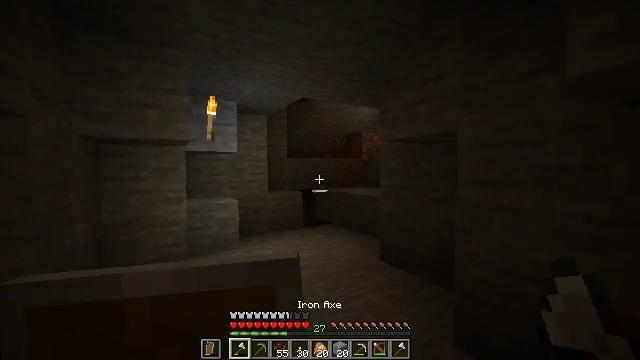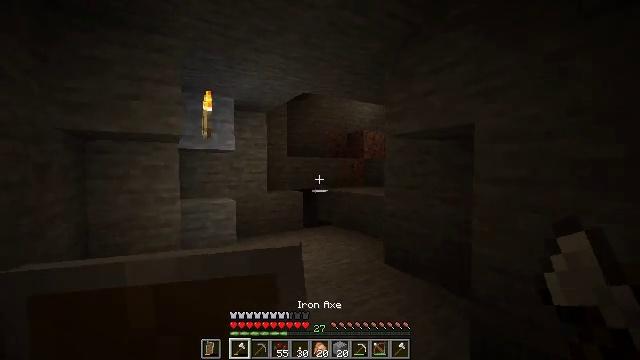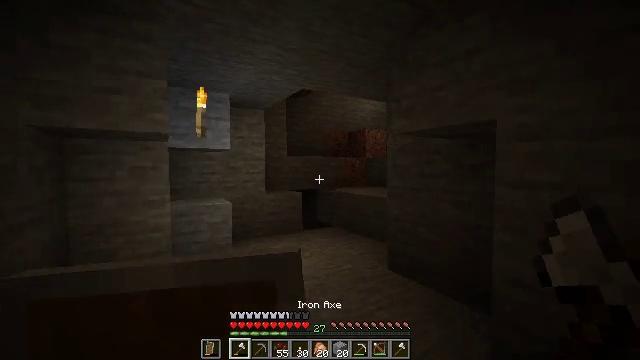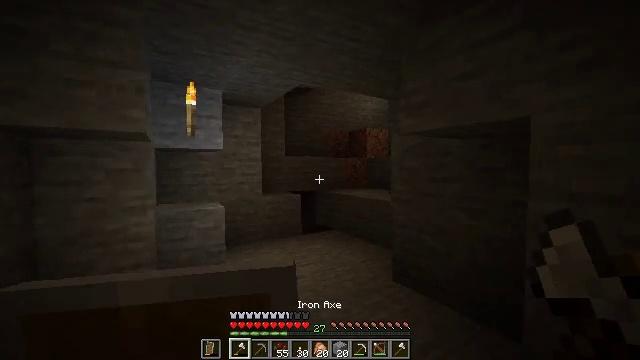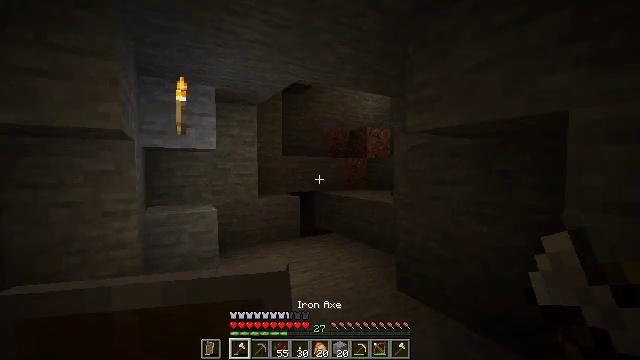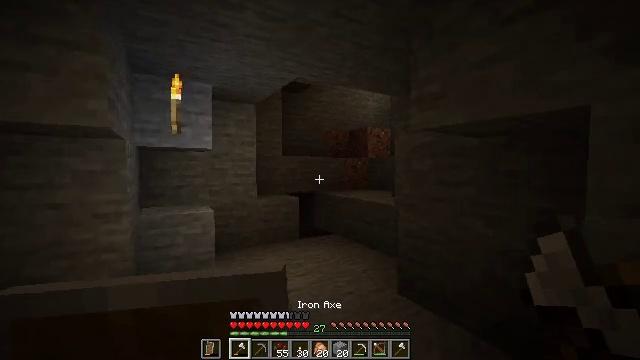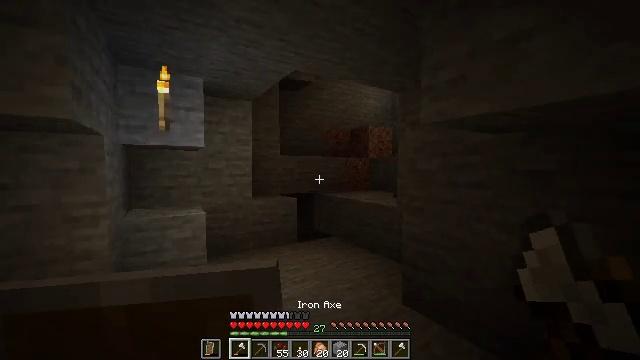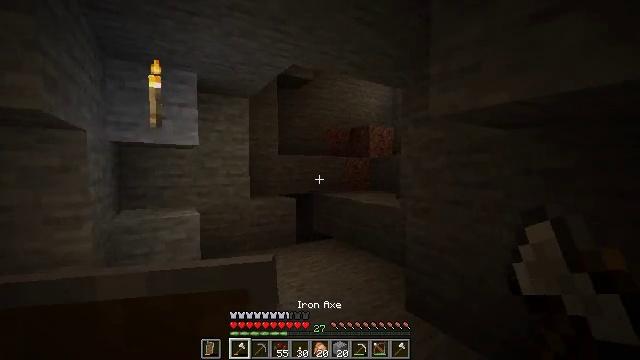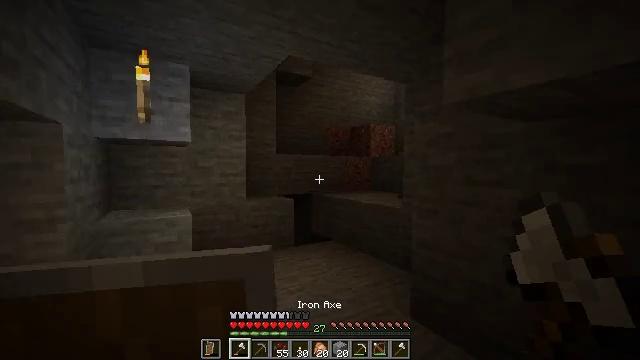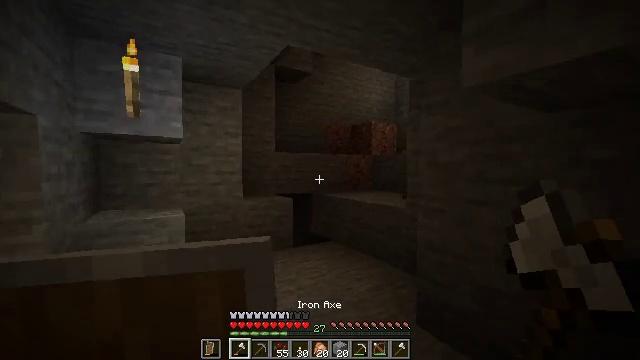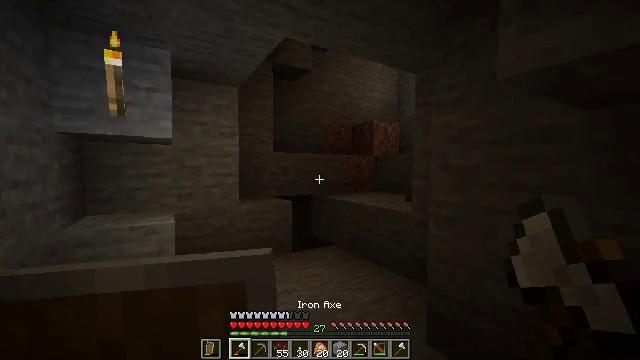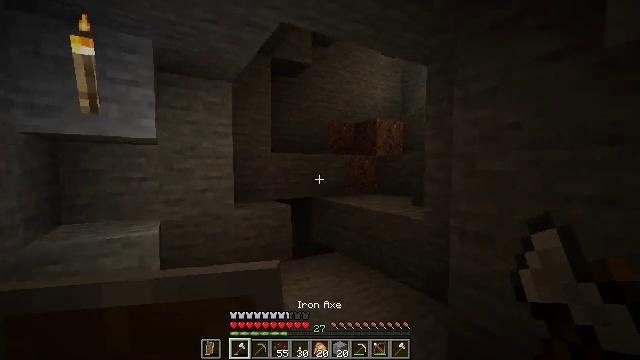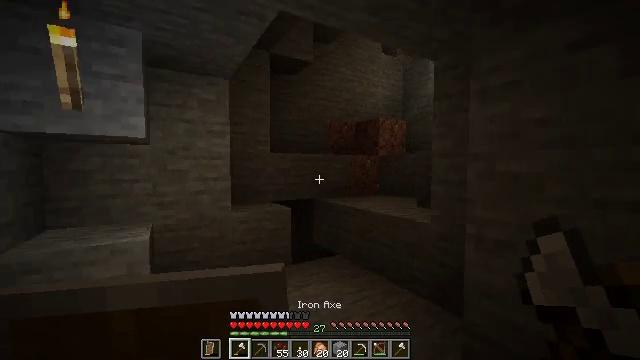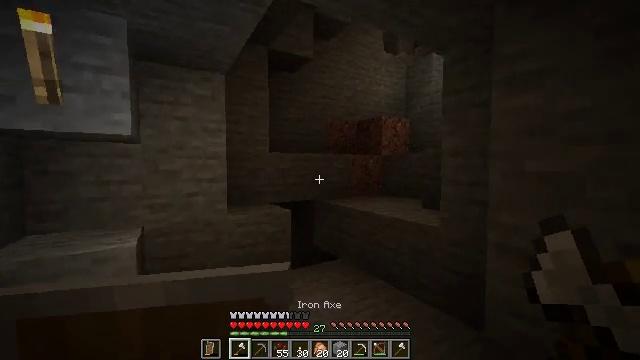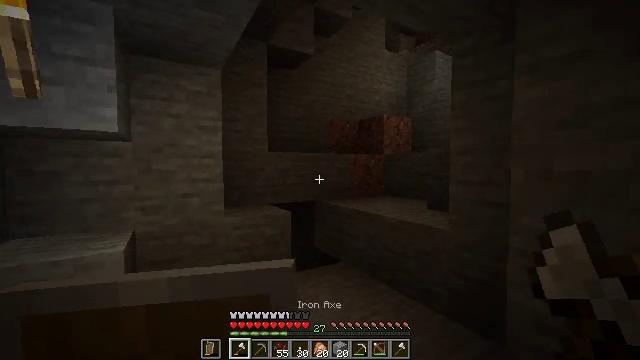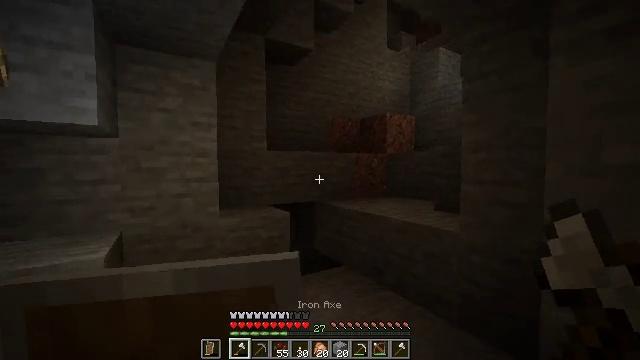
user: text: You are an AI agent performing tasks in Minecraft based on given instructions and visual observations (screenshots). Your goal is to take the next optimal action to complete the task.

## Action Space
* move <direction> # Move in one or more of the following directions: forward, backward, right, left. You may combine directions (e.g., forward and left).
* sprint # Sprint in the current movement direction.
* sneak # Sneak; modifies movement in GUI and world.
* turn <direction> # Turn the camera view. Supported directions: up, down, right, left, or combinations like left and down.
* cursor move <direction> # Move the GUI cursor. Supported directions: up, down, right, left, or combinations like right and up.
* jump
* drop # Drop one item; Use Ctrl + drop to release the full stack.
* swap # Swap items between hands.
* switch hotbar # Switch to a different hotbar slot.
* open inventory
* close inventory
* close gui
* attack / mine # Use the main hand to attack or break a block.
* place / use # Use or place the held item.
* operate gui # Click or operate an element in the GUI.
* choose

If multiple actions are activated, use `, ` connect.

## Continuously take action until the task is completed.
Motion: motion action
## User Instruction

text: Find and mine the gold ore.
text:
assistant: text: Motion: move forward
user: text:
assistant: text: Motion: move forward
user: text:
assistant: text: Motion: move forward
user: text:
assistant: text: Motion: move forward
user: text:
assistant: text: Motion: move forward
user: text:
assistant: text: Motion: move forward
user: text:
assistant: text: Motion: move forward
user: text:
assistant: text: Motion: move forward
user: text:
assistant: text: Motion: move forward
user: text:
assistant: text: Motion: move forward
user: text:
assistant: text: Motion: move forward
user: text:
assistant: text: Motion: move forward
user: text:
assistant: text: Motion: move forward
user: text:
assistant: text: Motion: move forward
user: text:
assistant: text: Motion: move forward
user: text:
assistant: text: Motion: move forward
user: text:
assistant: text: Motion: move forward
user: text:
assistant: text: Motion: move forward
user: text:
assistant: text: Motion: move forward
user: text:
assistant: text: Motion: move forward, turn right
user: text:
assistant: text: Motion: move forward, turn right
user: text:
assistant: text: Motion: turn right and up
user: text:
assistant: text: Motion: turn right and up
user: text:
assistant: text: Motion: turn right and up
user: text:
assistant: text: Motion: move left
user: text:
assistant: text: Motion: move left
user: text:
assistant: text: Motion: move left
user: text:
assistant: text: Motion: move left
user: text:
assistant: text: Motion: no_op
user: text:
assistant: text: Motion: no_op